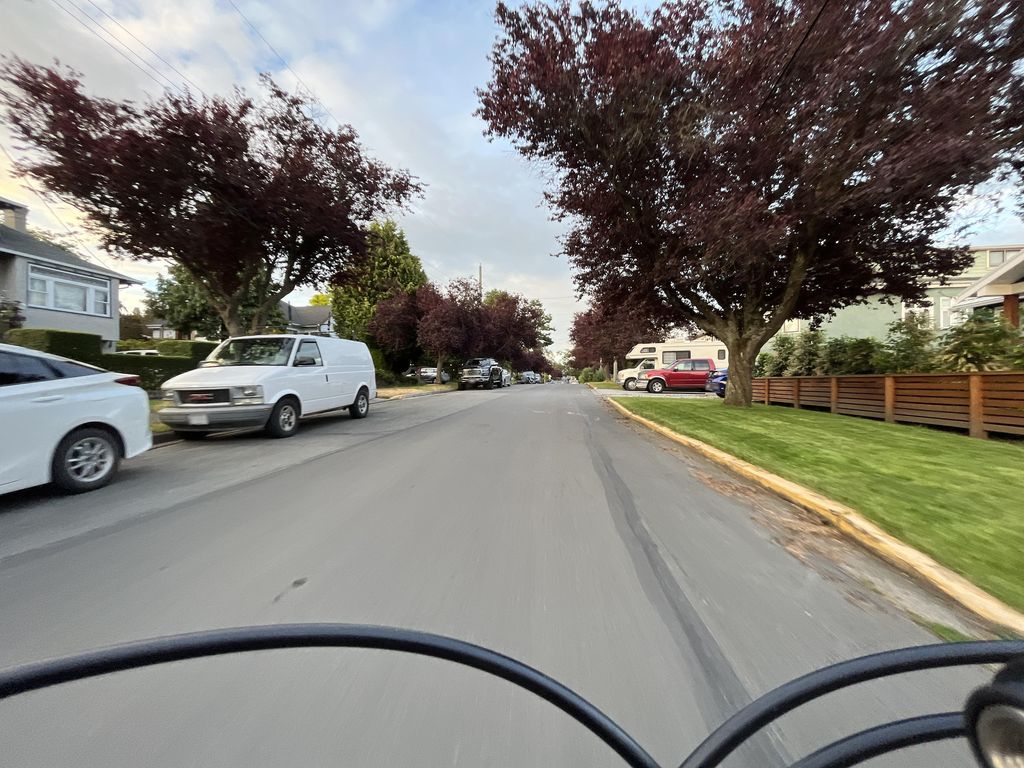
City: victoria